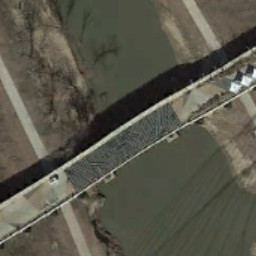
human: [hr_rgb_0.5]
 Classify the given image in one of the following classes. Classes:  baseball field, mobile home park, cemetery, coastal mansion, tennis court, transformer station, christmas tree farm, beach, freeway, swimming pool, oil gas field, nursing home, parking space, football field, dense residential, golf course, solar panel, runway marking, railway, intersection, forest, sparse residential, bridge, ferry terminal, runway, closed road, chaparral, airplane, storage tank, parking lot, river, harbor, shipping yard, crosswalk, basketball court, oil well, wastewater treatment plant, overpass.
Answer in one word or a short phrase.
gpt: bridge